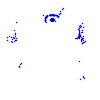
Particle: pion